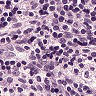
Metastatic tissue present: no